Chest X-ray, AP view. Patient: 32 years old, sex F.
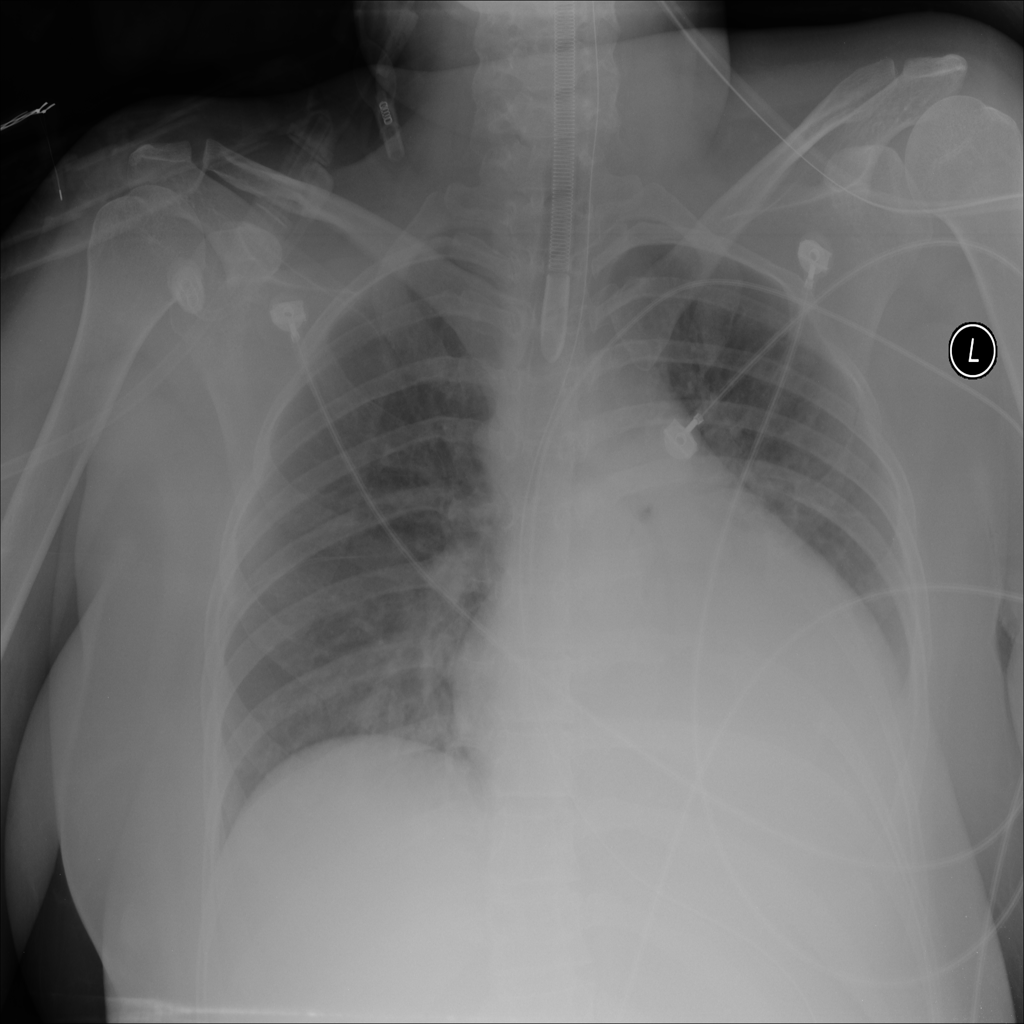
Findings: Cardiomegaly, Effusion